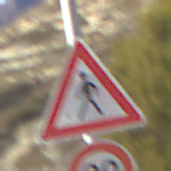
Verkehrszeichen: FussgaengerRechts
Zusatzzeichen unten: Geschwindigkeit20
Umgebung: Outdoor, Nature
Tageszeit: MorningAfternoon
Wetter: PartlyCloudy
Licht: Natural
Jahreszeit: NotSpecified
Kontrast: HighContrast